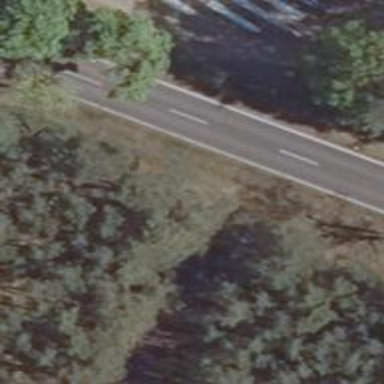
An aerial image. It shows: Secondary road with asphalt surface.